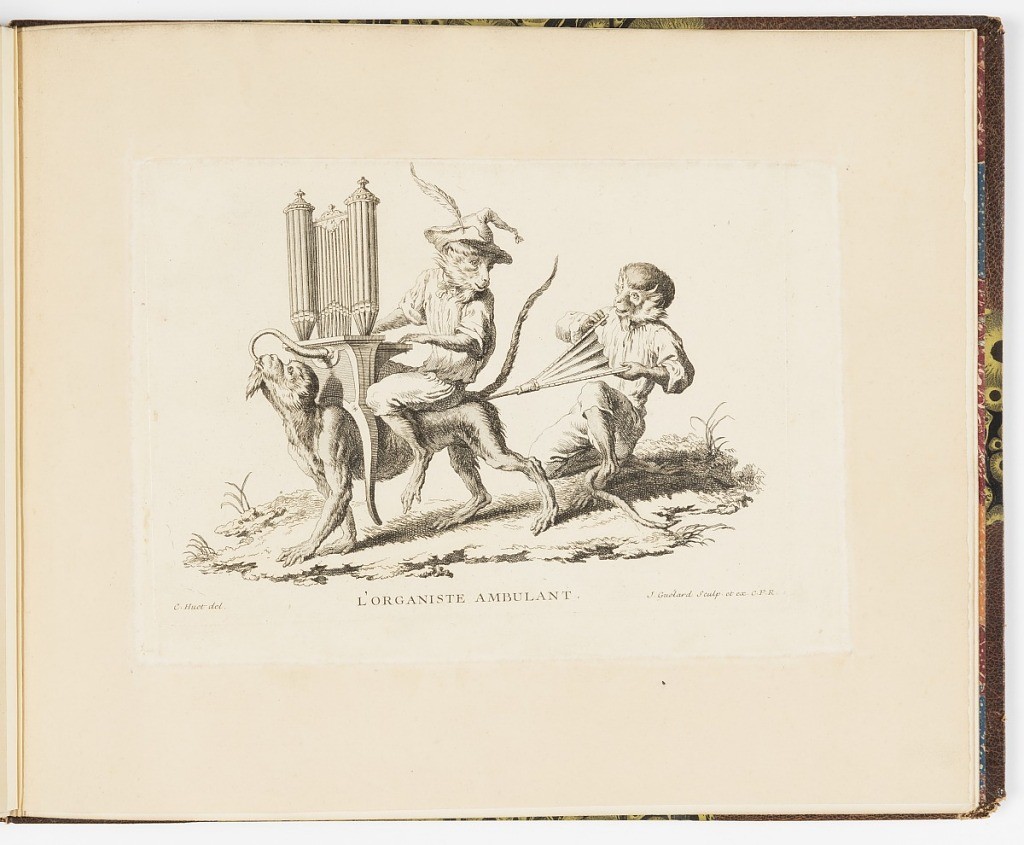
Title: L'ORGANISTE AMBULANT
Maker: Christophe Huet, French, 1695 – 1759
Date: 1743
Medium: Etching on laid paper
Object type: Bound print
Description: Plate from a series of prints featuring monkeys acting as humans in various figural scenes. At left, a figure of a monkey in gentleman's costume (wearing feathered hat) riding another monkey walking on all fours. The seated monkey plays music on an organ attached to the walking monkey, whose mouth is connected to a pipe attached to the organ. Another monkey uses a bellows to blow air into the monkey's rear end to create the music.